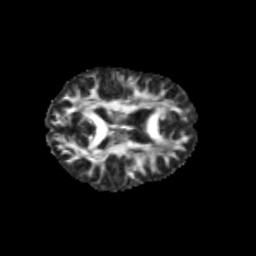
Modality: FA
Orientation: axial
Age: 14
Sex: female
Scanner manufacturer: siemens
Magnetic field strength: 3 T
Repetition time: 3.8 s
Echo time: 0.07 s